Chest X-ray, PA view. Patient: 58 years old, sex M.
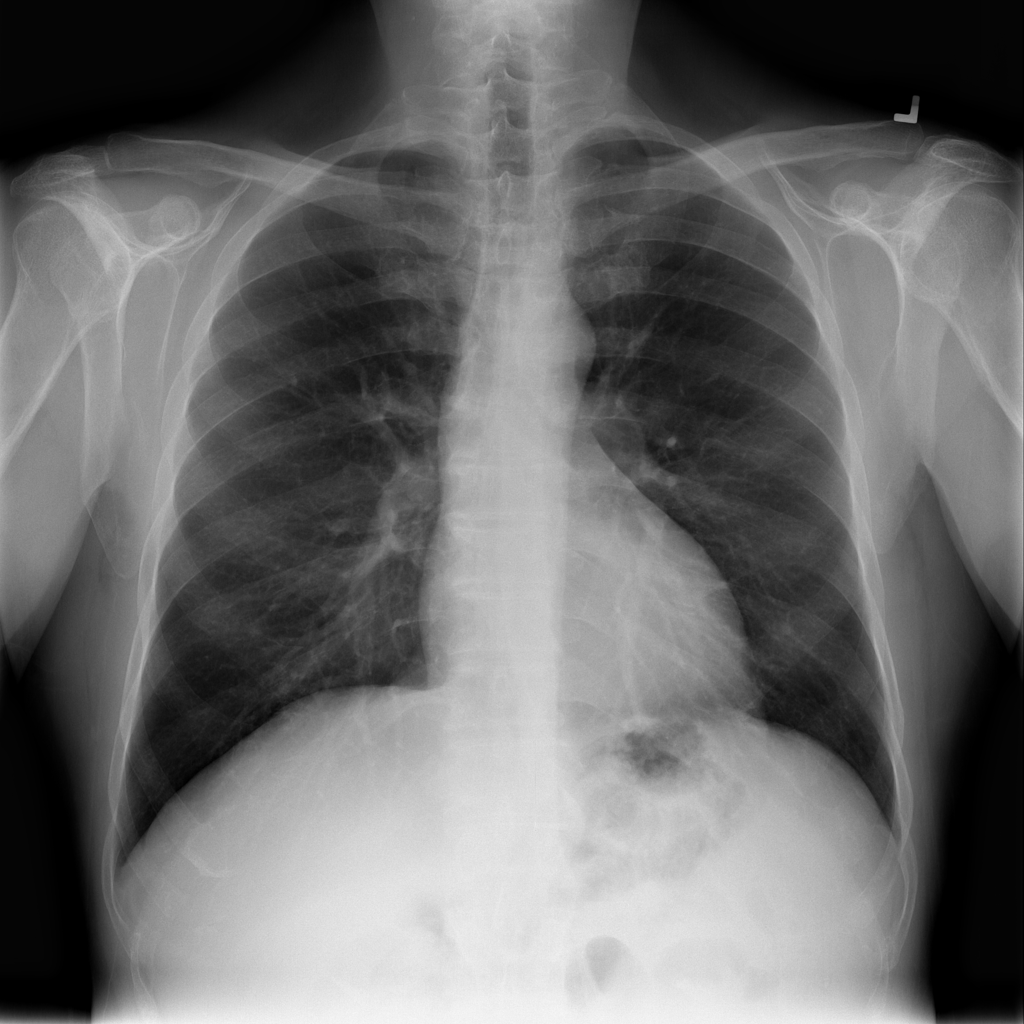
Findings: No Finding